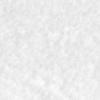
Label: no_change